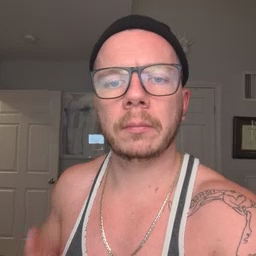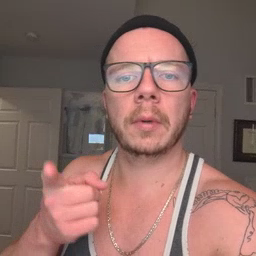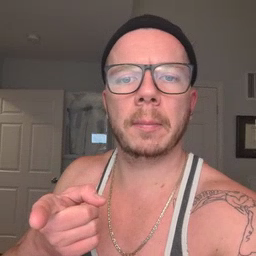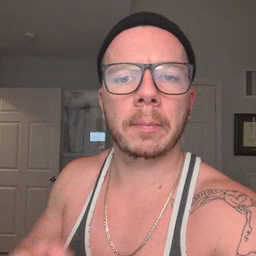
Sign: hesheit